Question: I have been messing around with eclipse and i got this view, that i can't now remove.

any ideas?
it seems that it shows me the path in the editor area, but i don't want it to do it.
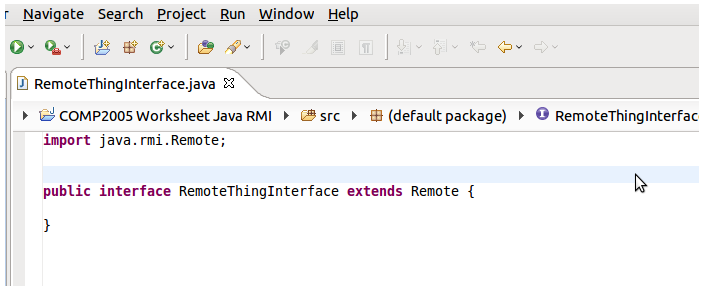
Answer: Its breadcrumb. To hide it again click on button shown in following image in red box: